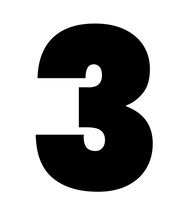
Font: Poppins-Black